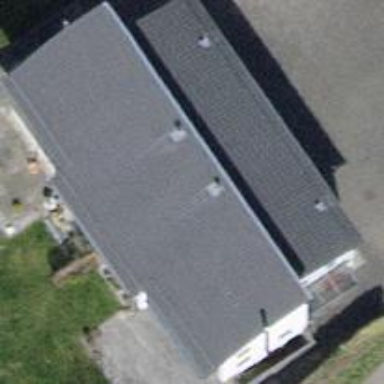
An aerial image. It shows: Semi-detached house.